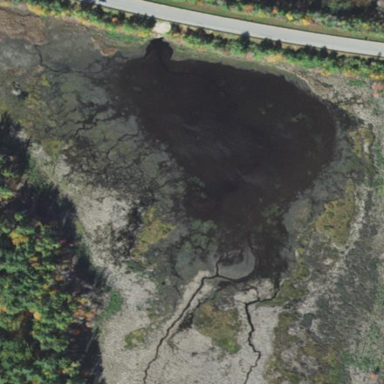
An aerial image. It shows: Pond with natural water.